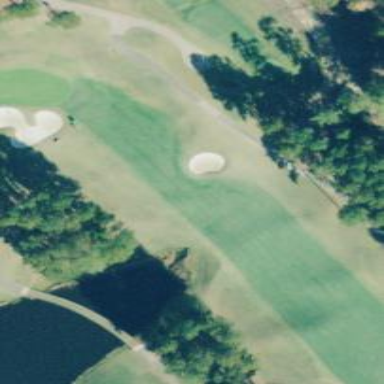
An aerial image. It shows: View of golf hole.